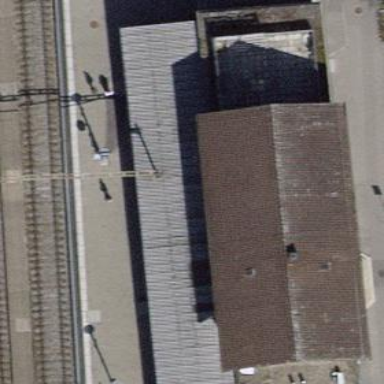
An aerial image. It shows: Skillion-shaped roof on building.